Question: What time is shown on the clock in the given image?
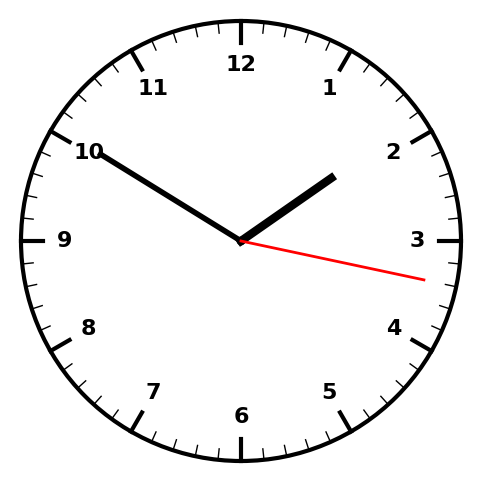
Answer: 01:50:17